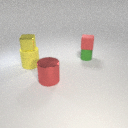
small green rubber cylinder below small red rubber cube